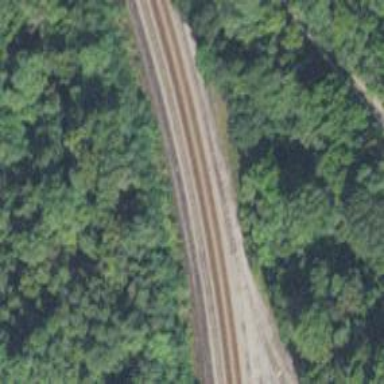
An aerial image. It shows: Railway siding for service.